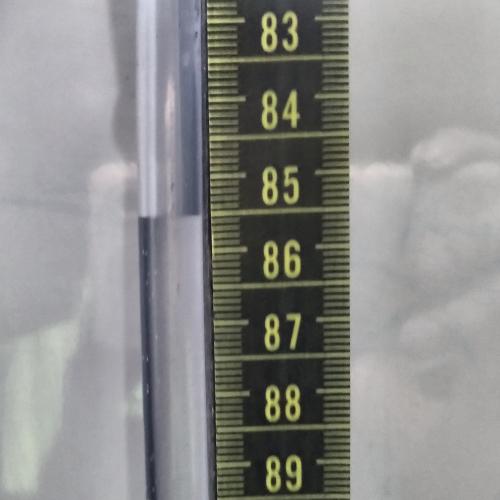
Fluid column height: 85.5 cm